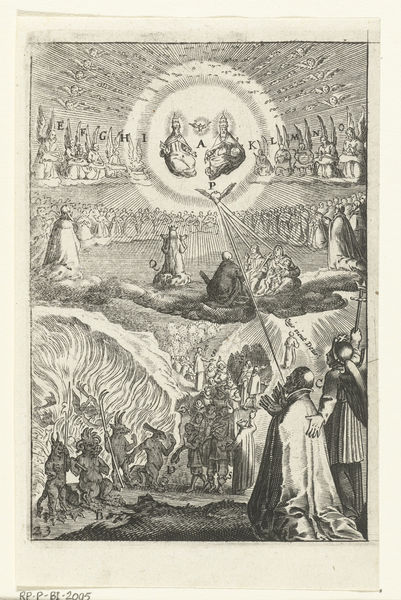
Titel: Embleem met man die moet kiezen of hij God of de duivel zal dienen
Künstler: Boëtius Adamsz. Bolswert
Standort: Amsterdam
Institution: Rijksmuseum
Schlagwörter: feuer, taube, engel, kreuz, stich, frieden, teufel, heilige, apostel, heiliger geist, fuer, jüngste gericht, vidion, dreifaltigket